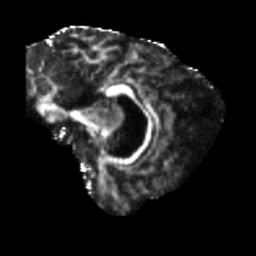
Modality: FA
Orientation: sagittal
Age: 63
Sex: female
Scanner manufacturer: siemens
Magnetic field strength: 3 T
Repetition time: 5.47 s
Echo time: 0.0854 s